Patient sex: M
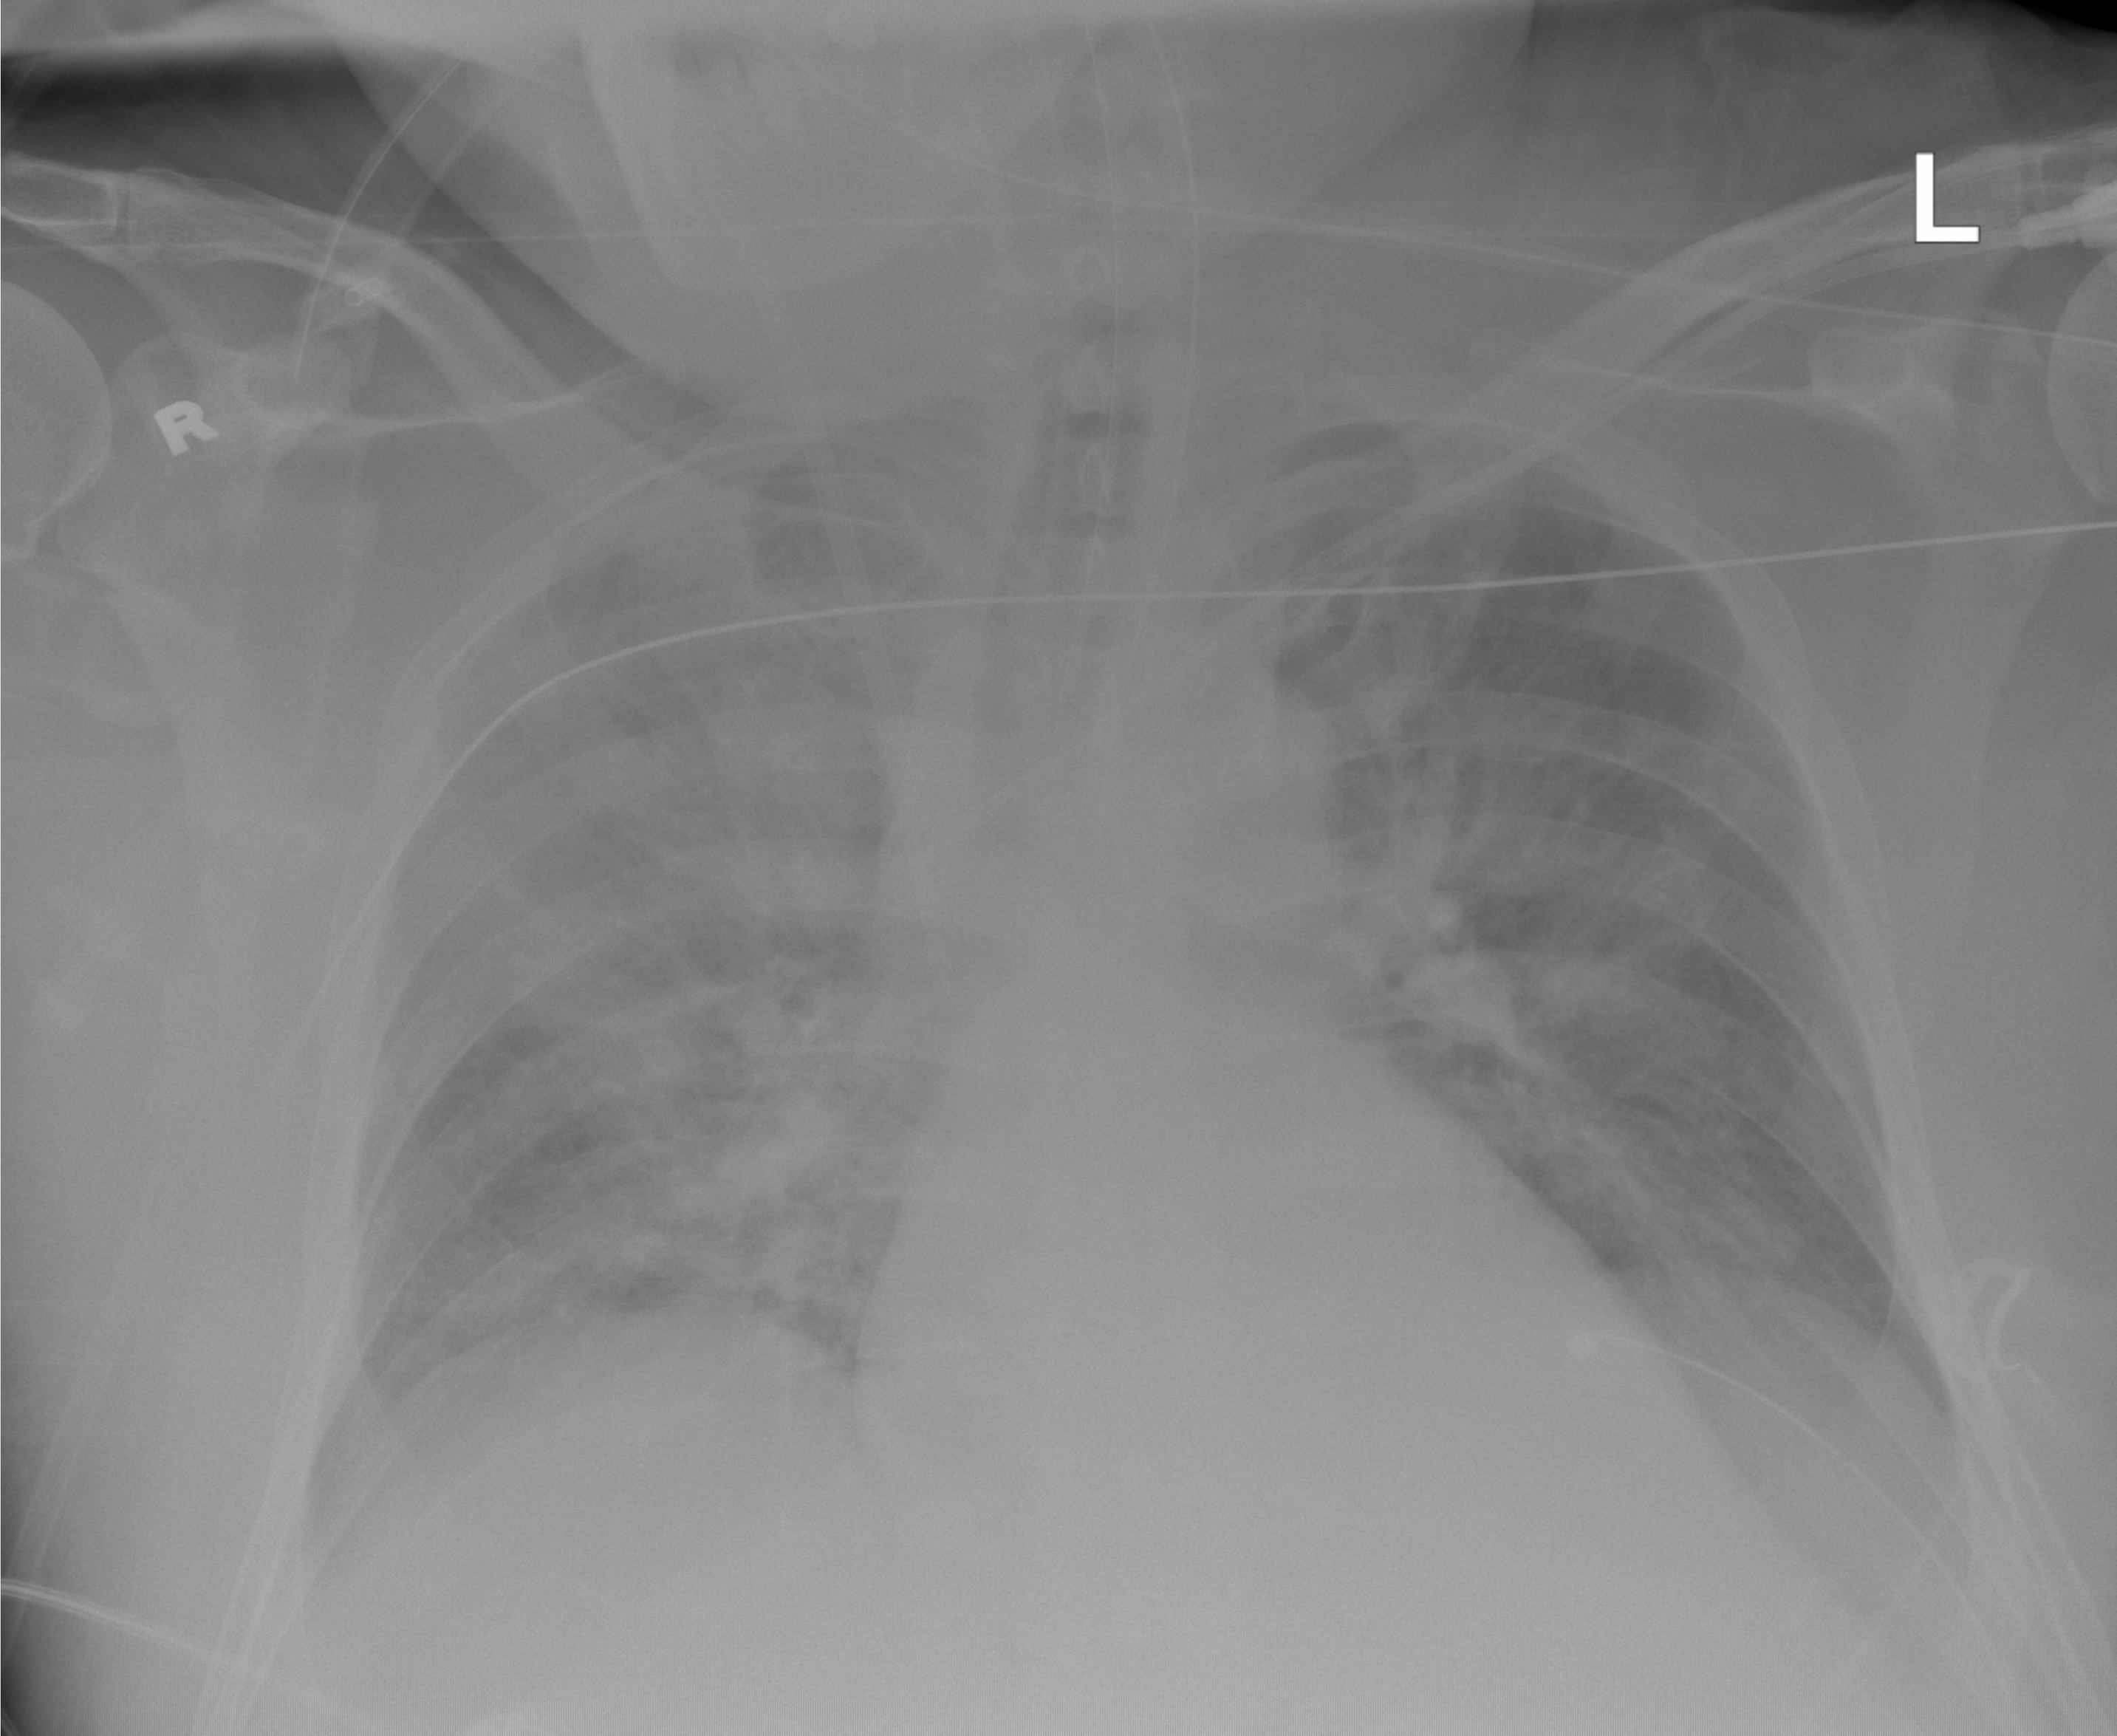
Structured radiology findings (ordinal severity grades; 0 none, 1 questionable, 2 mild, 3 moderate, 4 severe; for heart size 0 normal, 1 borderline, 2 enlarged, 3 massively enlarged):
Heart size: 0
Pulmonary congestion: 4
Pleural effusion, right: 2
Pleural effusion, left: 0
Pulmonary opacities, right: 3
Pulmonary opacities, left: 3
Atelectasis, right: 3
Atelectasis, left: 2